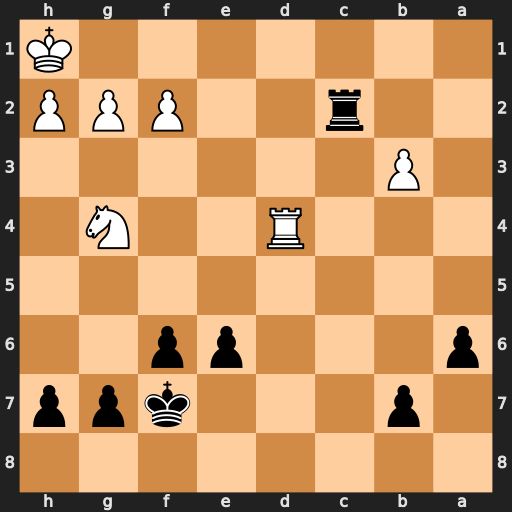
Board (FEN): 8/1p3kpp/p3pp2/8/3R2N1/1P6/2r2PPP/7K
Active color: b
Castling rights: -
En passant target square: -
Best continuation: Rc1+ Rd1 Rxd1#